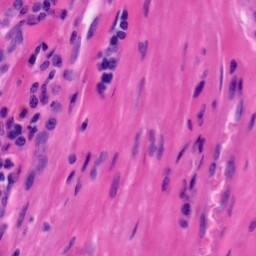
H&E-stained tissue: Tonsil